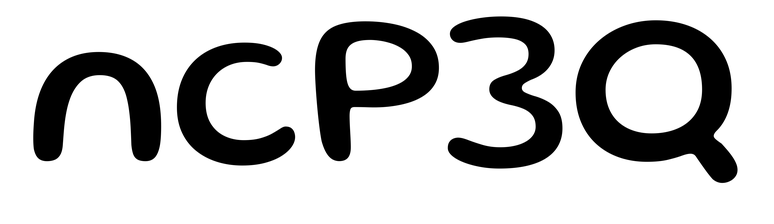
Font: Gluten_Regular